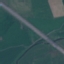
Label: Highway